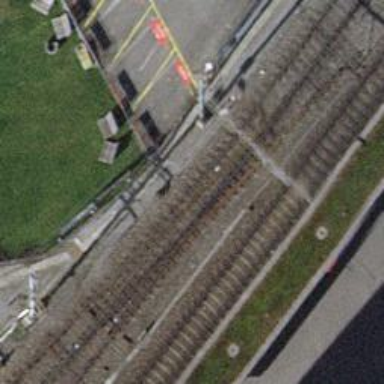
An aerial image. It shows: Single-track electrified railway with contact line.